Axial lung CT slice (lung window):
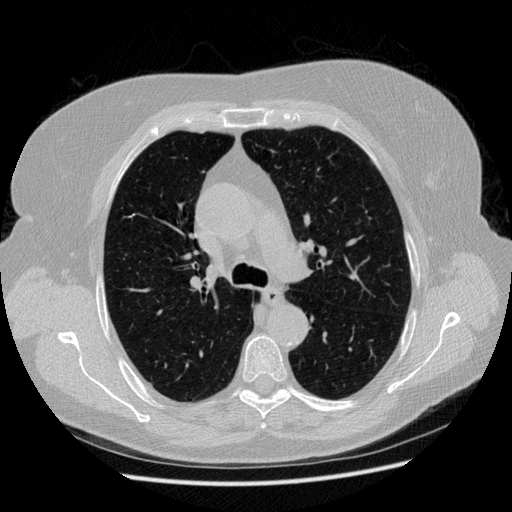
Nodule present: no